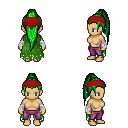
a pixel art fantasy rpg character, female body template, human, tanned skin, green tattered cape, magenta pants, green extra-long topknot hairstyle, red bandana, white cloth bandages, four views (front, back, left, right), 2x2 character sprite sheet, small pixel art, hard edges, no anti-aliasing